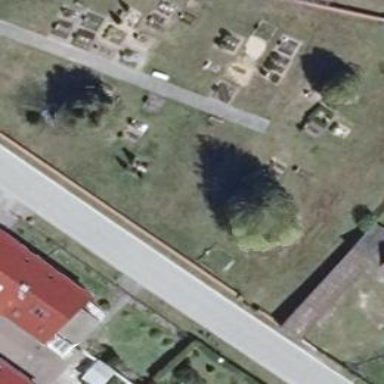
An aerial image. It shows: Cemetery.